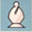
Piece: wB